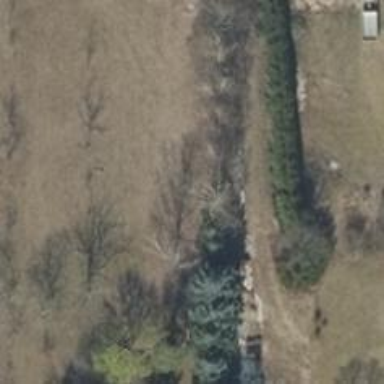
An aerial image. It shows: Row of deciduous broadleaved trees.